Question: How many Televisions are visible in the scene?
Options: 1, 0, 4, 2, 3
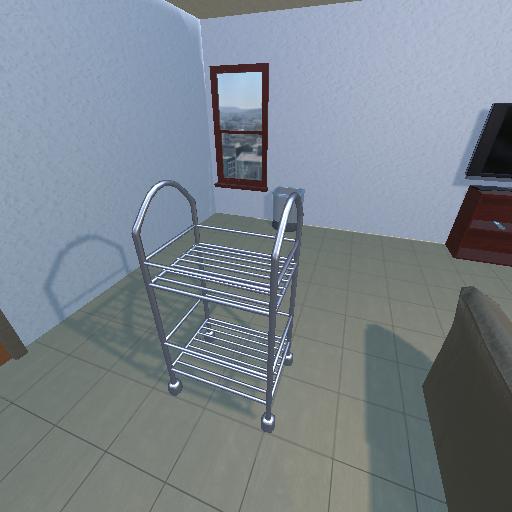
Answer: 1